Question: My app actionbar has a gradient as background:
'''
<?xml version="1.0" encoding="utf-8"?>
<shape xmlns:android="http://schemas.android.com/apk/res/android"
android:shape="rectangle">
<gradient
android:startColor="@color/black"
android:endColor="@android:color/transparent"
android:angle="-90"/>
</shape>
'''
It is applied to some activities programmatically using 'actionBar.setBackgroundDrawable(getResources().getDrawable(R.drawable.background_black_gradient));'
The problem is that some times, when I run the app (even without changing the binary), the actionbar shows a dark contour (see image). It happens both in my Nexus 7 (2012) and in the emulator, and it seems to only happen with API 21.
Does any one else ever seen something like that? Does anyone know how to fix it?
Thanks!

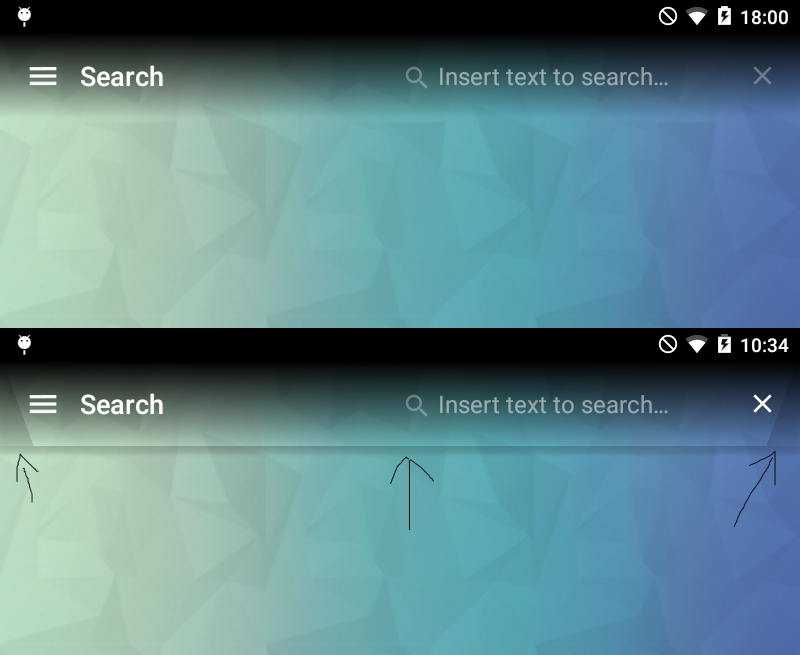
Answer: It's the shadow of the Action Bar. You can remove it by using this line of code.
'''
getSupportActionBar().setElevation(0);
'''